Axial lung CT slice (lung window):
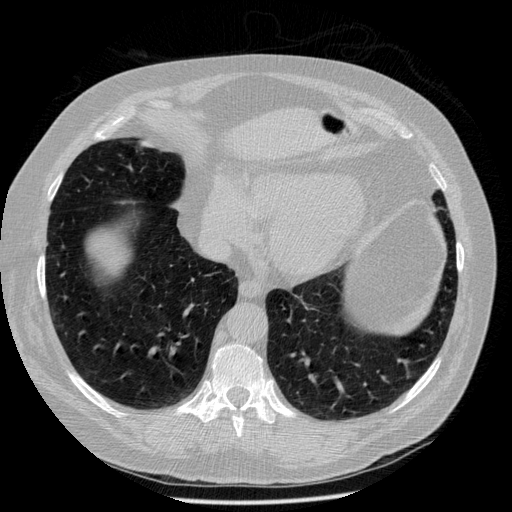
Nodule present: no